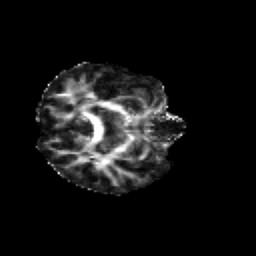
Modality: FA
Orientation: axial
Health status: healthy
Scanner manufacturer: siemens
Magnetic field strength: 3 T
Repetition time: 12 s
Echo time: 0.092 s